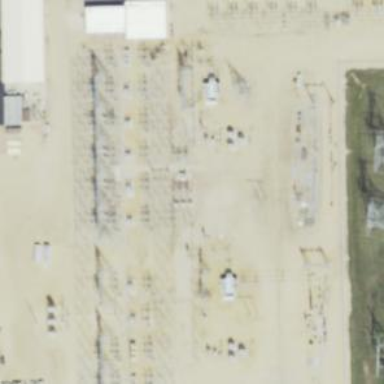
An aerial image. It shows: Switch used for power control.